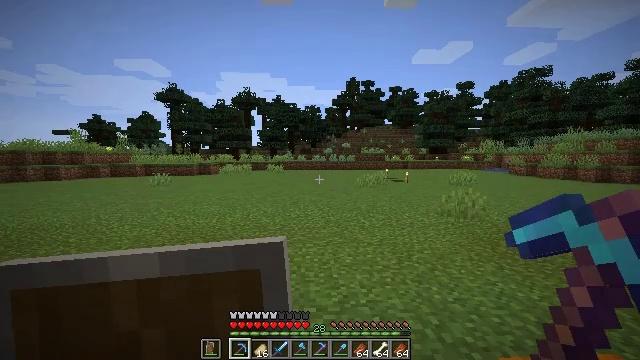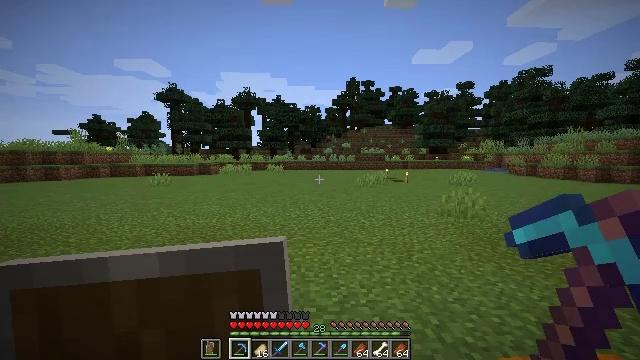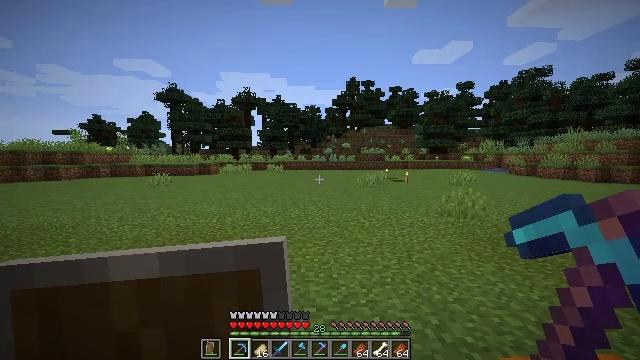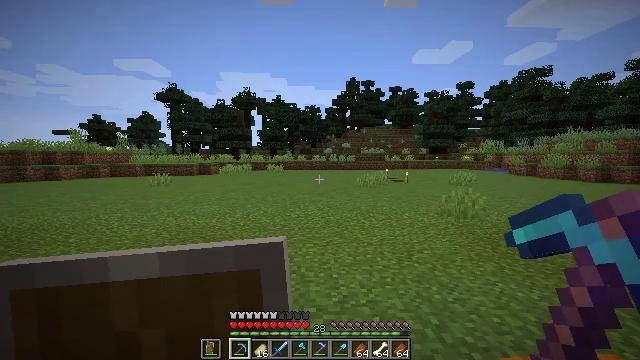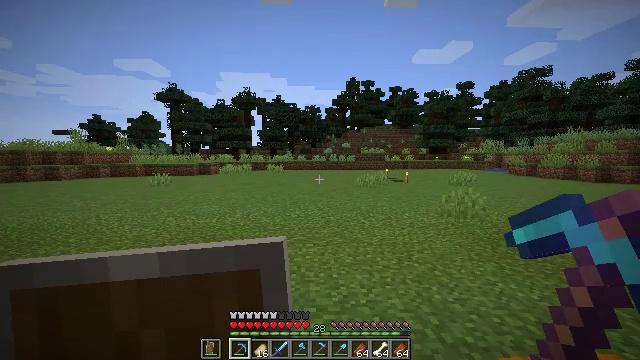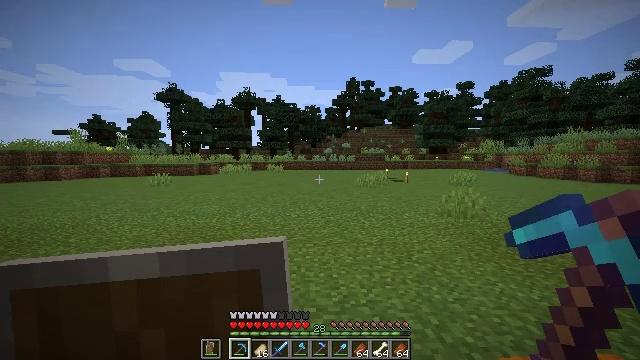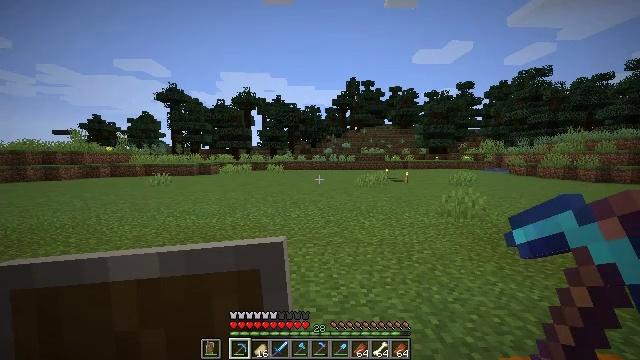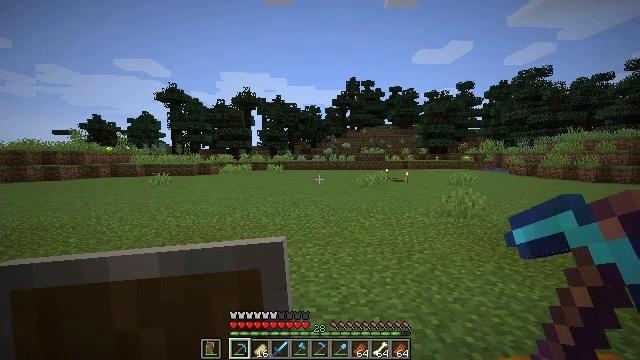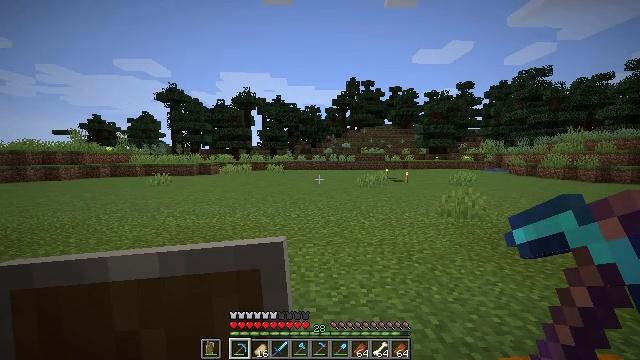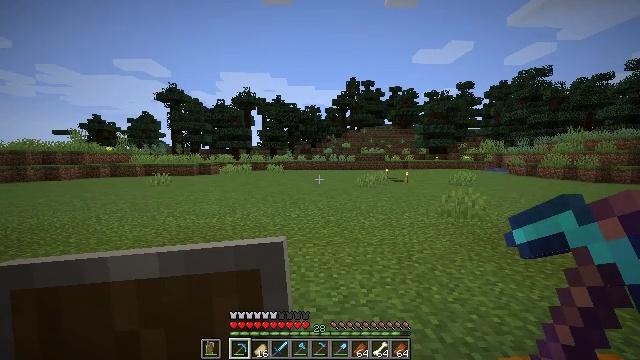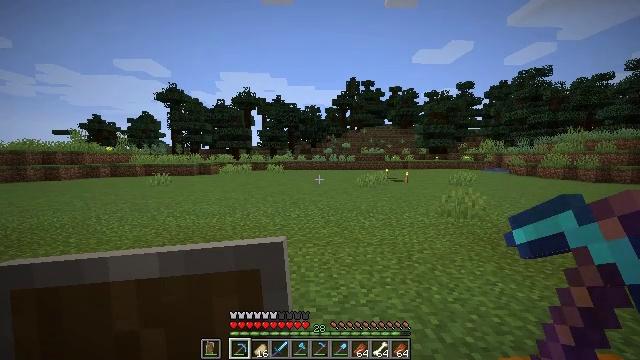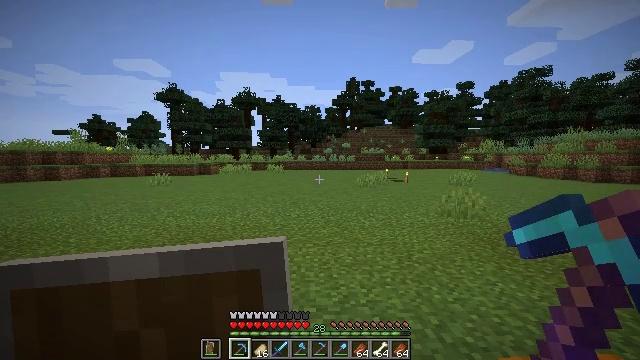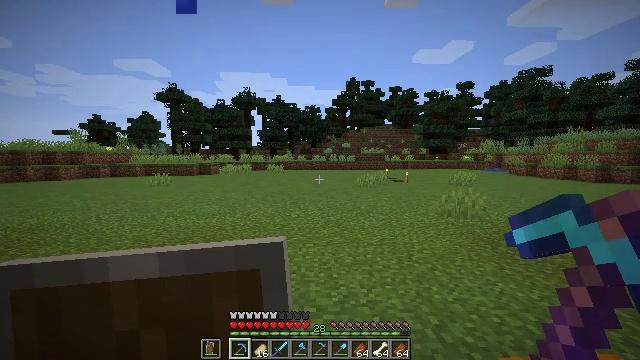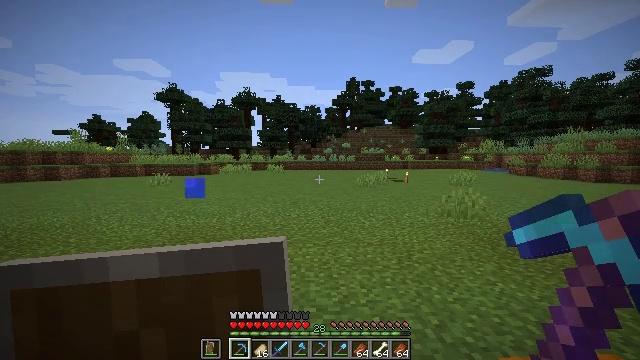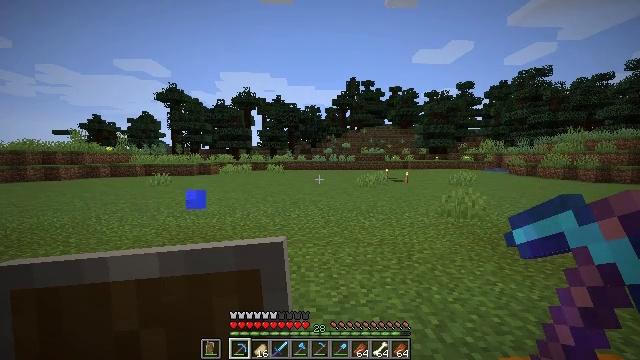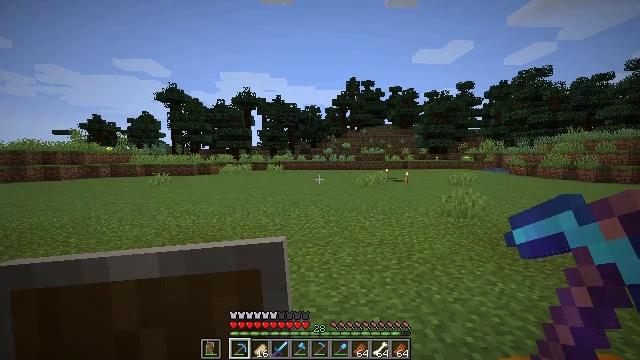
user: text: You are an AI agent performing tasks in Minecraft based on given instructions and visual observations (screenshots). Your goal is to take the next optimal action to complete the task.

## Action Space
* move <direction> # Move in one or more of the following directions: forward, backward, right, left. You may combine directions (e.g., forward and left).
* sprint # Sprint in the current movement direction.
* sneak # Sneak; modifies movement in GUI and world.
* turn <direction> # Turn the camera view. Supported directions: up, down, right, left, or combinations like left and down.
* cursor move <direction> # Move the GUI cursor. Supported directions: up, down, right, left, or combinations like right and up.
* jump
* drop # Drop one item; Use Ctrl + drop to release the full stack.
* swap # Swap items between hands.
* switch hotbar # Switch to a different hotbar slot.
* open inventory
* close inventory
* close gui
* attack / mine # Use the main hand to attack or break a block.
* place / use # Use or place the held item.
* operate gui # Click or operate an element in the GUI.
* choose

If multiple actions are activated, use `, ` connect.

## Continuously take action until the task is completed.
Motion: motion action
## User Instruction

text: Collect the blue shulker box into your inventory.
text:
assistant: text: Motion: no_op
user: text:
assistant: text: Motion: no_op
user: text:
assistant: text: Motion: no_op
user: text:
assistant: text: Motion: no_op
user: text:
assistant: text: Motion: no_op
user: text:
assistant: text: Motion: no_op
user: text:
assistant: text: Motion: no_op
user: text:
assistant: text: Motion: no_op
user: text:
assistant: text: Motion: no_op
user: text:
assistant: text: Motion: no_op
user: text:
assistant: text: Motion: no_op
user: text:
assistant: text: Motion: no_op
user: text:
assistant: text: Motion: no_op
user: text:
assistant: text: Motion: no_op
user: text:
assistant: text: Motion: no_op
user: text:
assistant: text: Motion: no_op
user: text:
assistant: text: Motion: no_op
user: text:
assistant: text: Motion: no_op
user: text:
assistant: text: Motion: no_op
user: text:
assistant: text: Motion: no_op
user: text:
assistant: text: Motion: no_op
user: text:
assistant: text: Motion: no_op
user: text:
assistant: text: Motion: no_op
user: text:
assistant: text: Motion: no_op
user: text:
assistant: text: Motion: no_op
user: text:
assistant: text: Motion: no_op
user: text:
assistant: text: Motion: no_op
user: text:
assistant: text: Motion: no_op
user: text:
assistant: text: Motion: no_op
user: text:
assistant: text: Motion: no_op